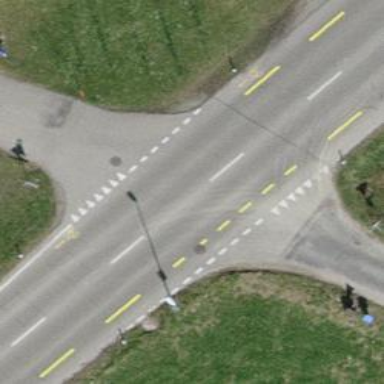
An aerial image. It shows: Secondary road with asphalt surface and dedicated cycle lane.